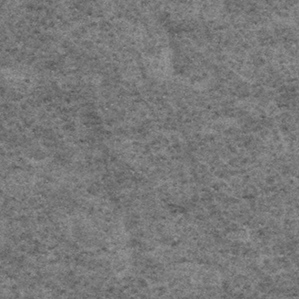
Label: frost